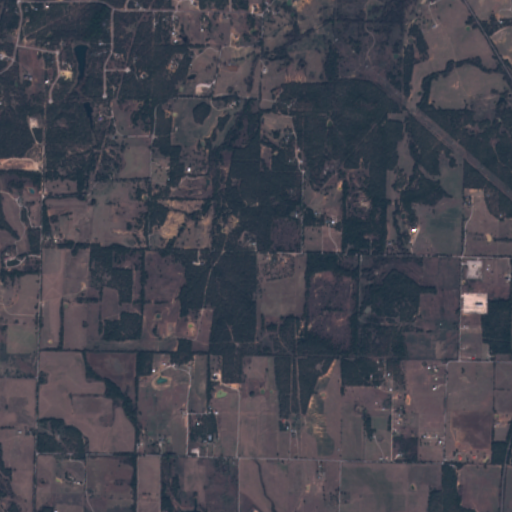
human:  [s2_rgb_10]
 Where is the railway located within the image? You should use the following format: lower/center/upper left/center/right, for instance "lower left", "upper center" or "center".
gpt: The railway is located in the right of the image.
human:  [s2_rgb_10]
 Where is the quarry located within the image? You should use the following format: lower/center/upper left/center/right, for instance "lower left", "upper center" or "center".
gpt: There is no quarry in the image.